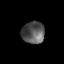
Tissue: lung
Cell type: Others
Senescence score: 0.2129
Nuclear area (px): 499
Mean DAPI intensity: 84.15